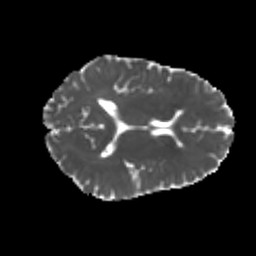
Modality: MD
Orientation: axial
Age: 25
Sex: male
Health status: healthy
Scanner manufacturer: philips
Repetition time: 7.386 s
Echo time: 0.08599 s